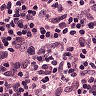
Metastatic tissue present: no